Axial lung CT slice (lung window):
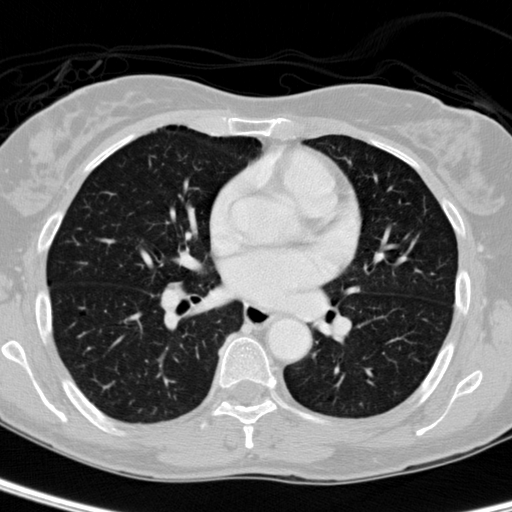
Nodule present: no